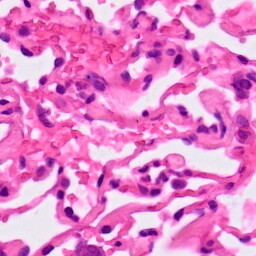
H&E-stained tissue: Lung